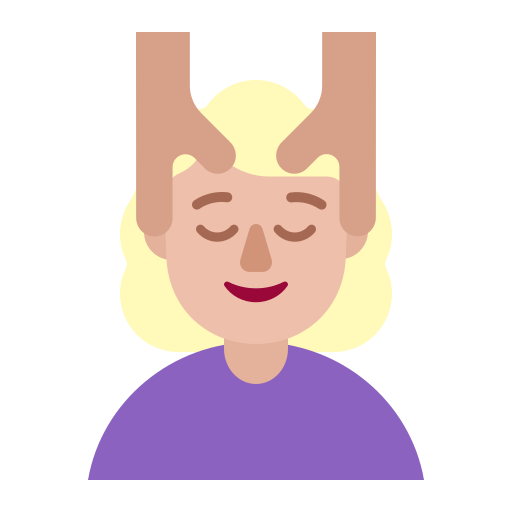
woman getting massage flat  light